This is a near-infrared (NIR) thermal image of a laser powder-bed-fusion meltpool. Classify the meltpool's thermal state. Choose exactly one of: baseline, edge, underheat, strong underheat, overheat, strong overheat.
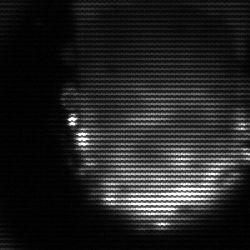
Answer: baseline